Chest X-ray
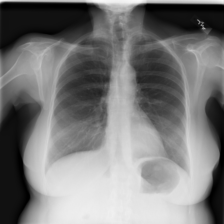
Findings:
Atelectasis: negative
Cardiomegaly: negative
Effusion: negative
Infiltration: negative
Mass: negative
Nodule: negative
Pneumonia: negative
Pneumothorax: negative
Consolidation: negative
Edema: negative
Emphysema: negative
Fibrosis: negative
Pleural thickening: negative
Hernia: negative